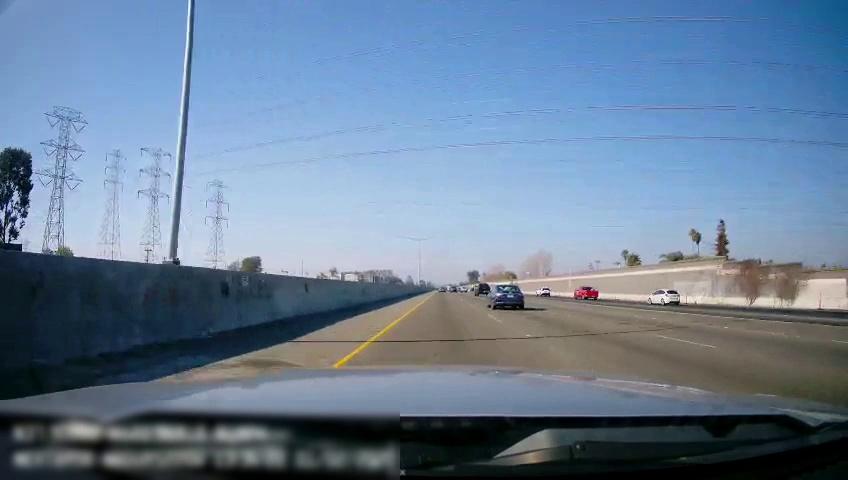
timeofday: Day
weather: Sunny
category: Drivable Space
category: Vehicles | Car
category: Vehicles | Truck
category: Vehicles | Truck
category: Vehicles | SUV
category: Vehicles | SUV
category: Lanes | Current Lane
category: Lanes | Current Lane
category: Lanes | Alternate Lane
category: Lanes | Alternate Lane
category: Lanes | Alternate Lane